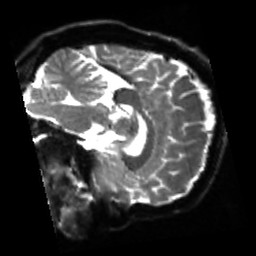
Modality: sbref
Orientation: sagittal
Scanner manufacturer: siemens
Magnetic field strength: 3 T
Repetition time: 4 s
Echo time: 0.0594 s